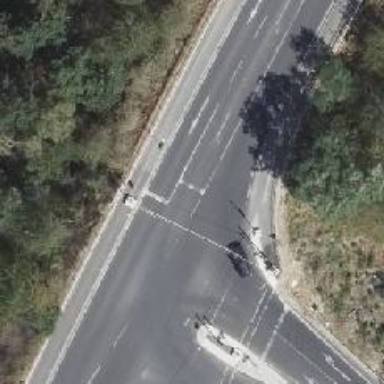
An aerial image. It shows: Road with traffic signals controlling the flow of traffic.